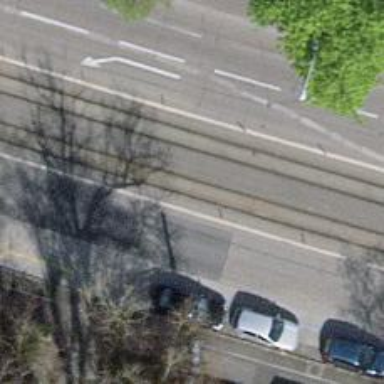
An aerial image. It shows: Tram railway with contact lines for electrification.